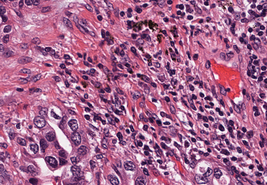
Tumor epithelial tissue: yes
Tumor-associated stroma tissue: yes
Normal tissue: no